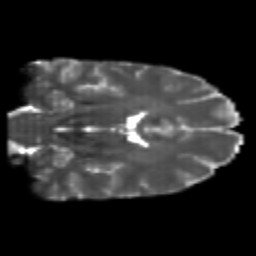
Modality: T2w
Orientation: coronal
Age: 24
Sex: female
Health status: healthy
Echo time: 0.074 s